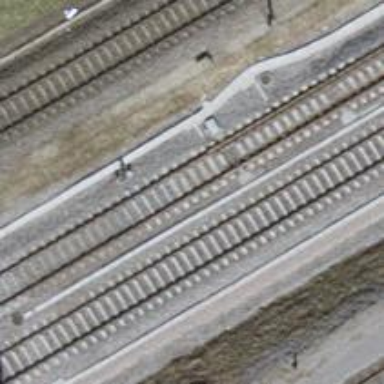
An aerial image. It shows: Railway switch.